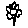
Label: flower